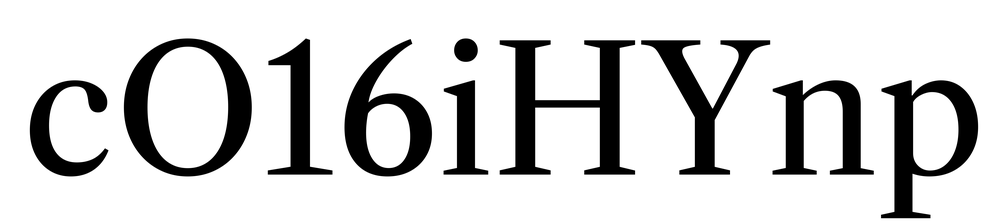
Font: LibreCaslonText_Regular